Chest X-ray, AP view. Patient: 35 years old, sex F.
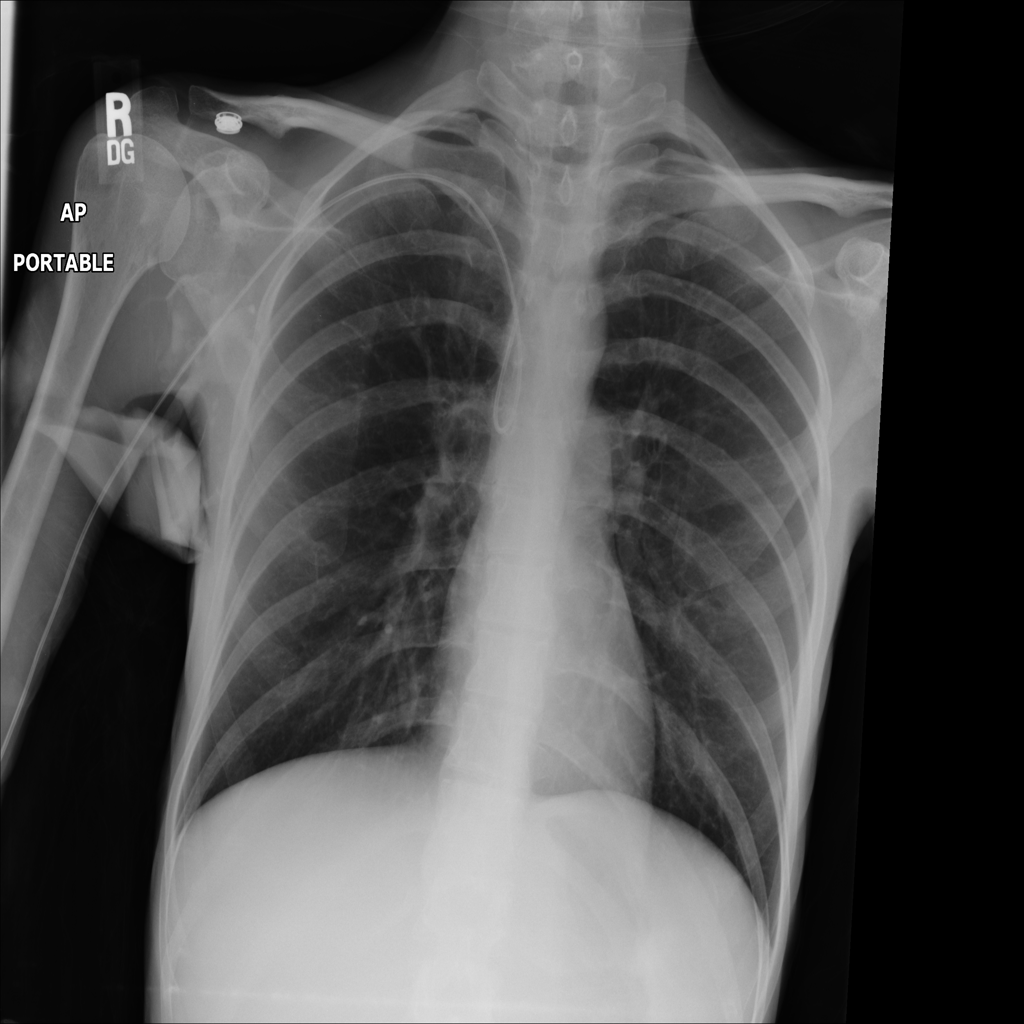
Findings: No Finding